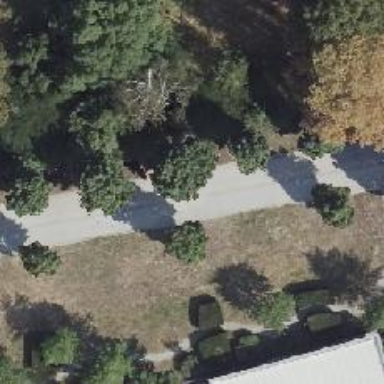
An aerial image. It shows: Broadleaved deciduous tree located in park.